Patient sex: M
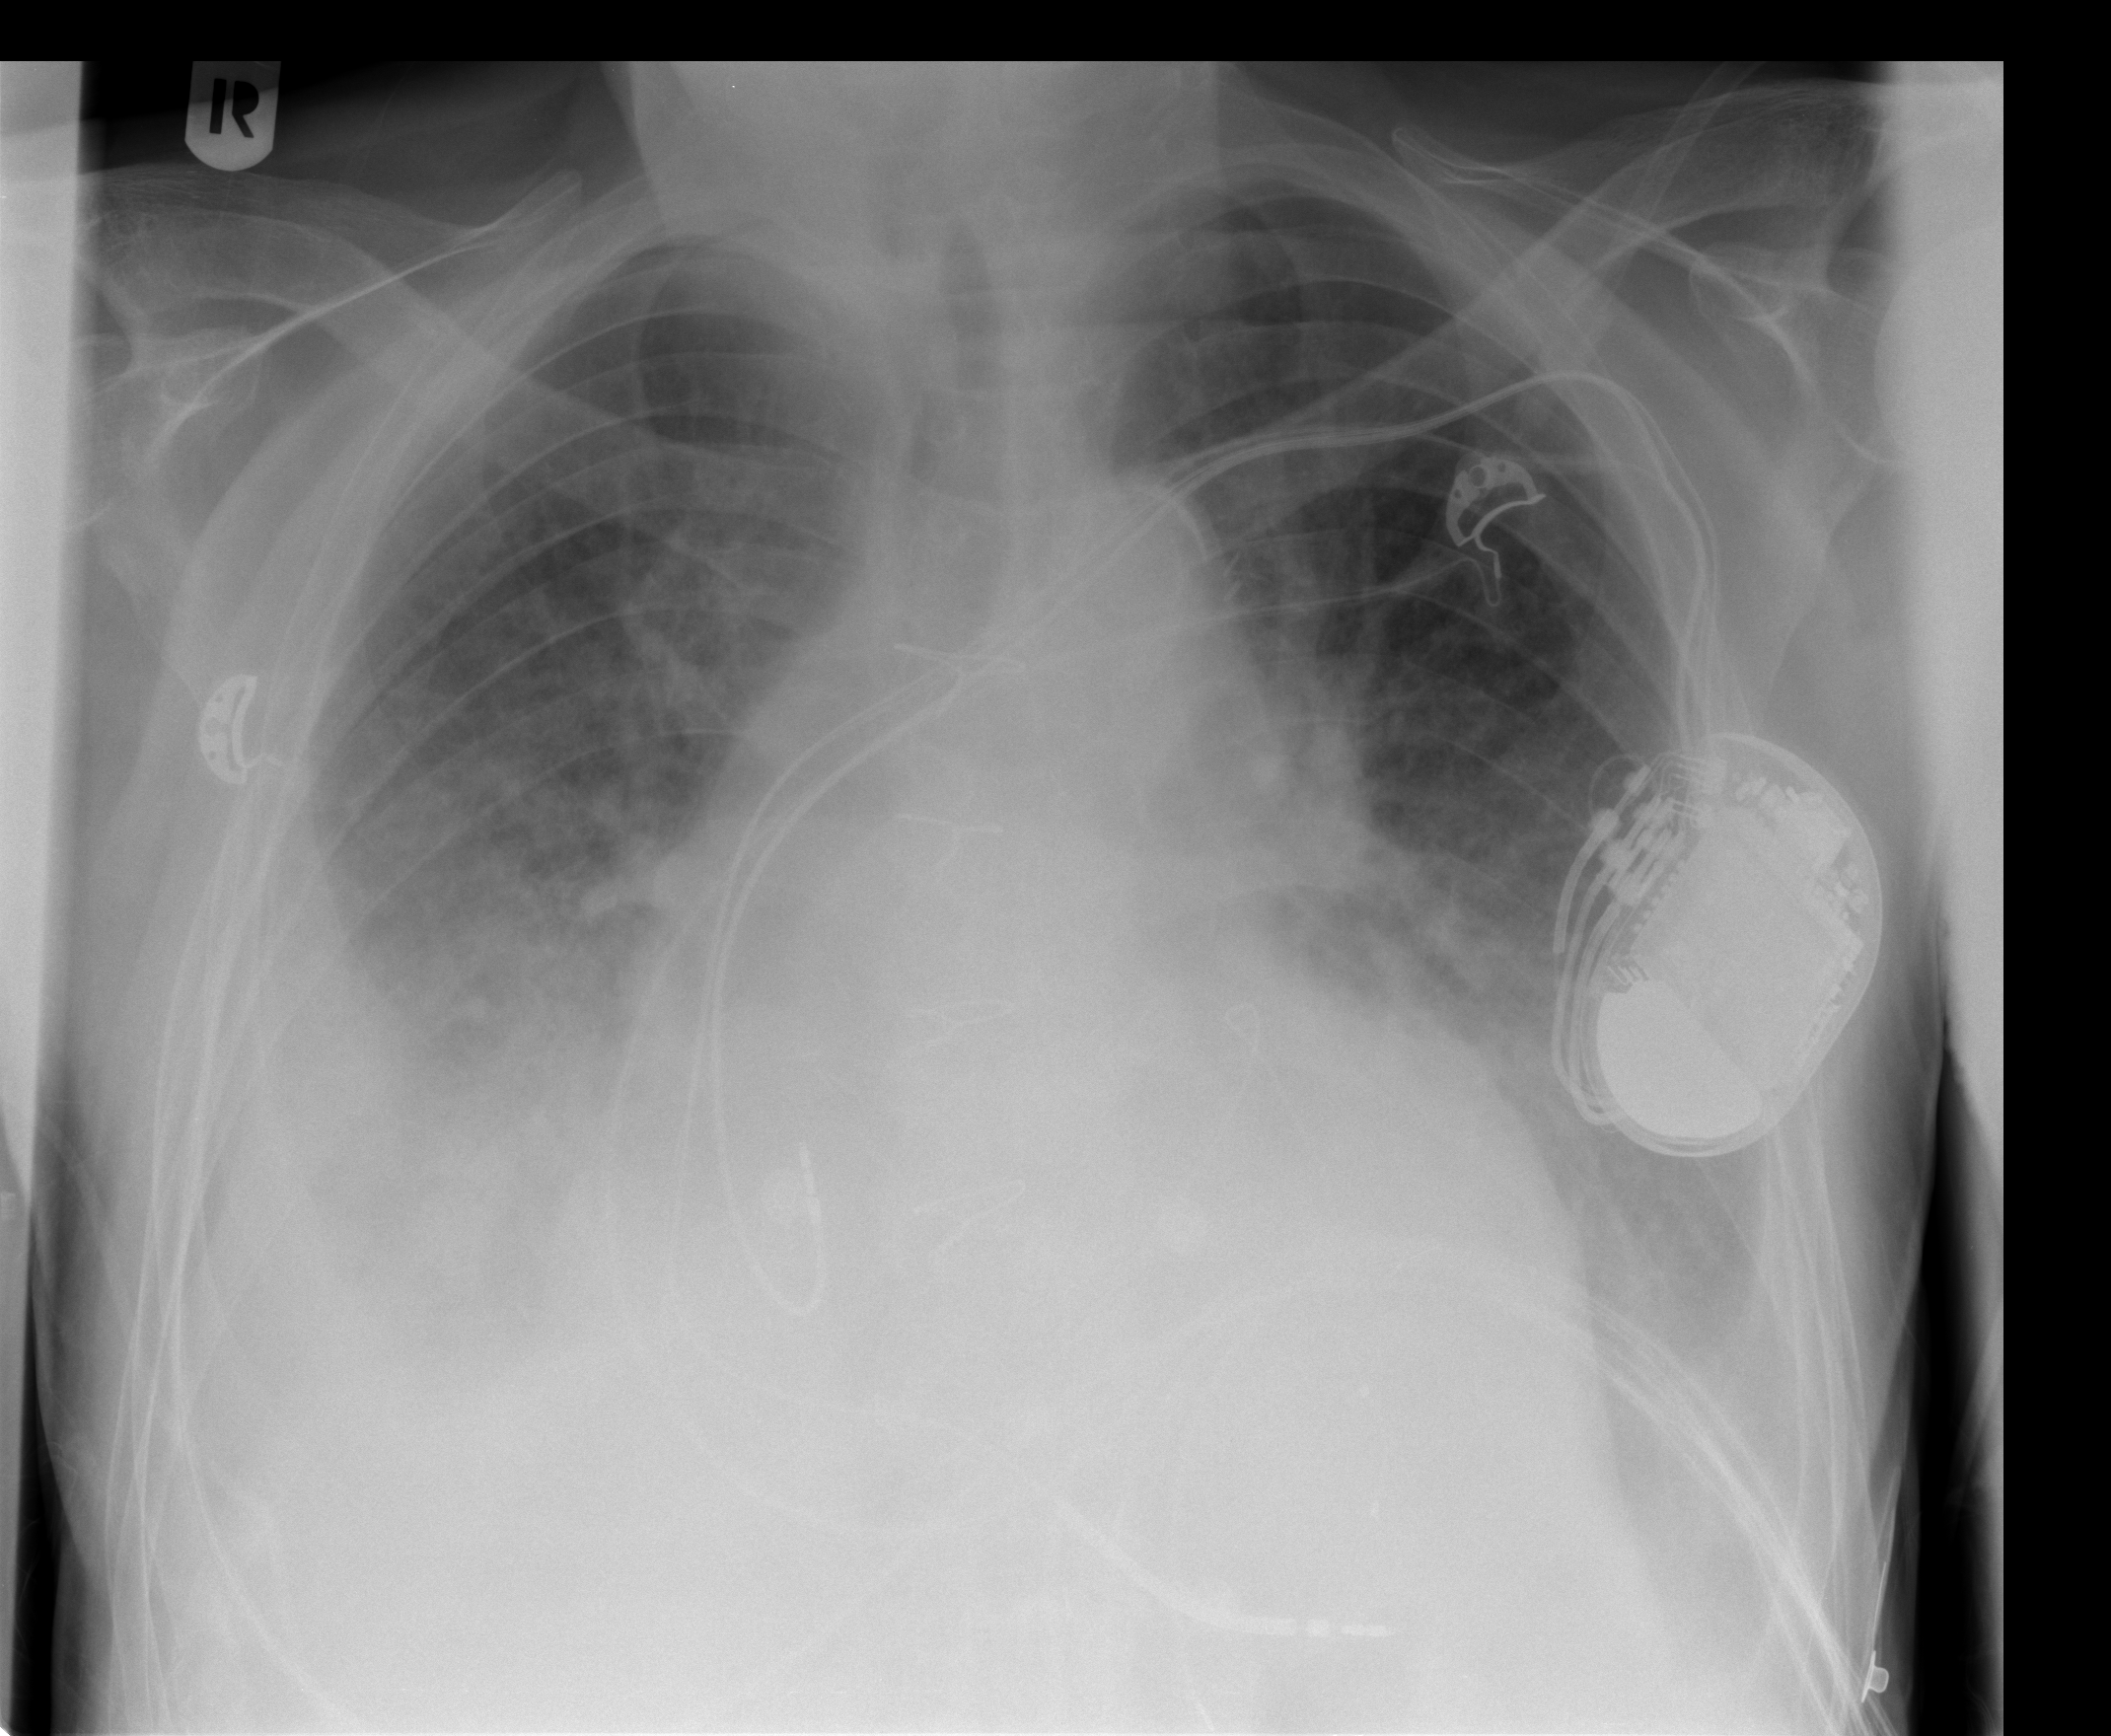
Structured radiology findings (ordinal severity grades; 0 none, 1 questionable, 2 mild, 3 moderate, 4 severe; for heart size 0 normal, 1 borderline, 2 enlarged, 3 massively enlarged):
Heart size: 2
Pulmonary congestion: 2
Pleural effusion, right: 3
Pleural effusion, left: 2
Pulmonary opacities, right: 2
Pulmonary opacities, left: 2
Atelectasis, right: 3
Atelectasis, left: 2